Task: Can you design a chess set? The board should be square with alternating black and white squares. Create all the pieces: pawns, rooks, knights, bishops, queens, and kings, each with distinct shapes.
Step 357:
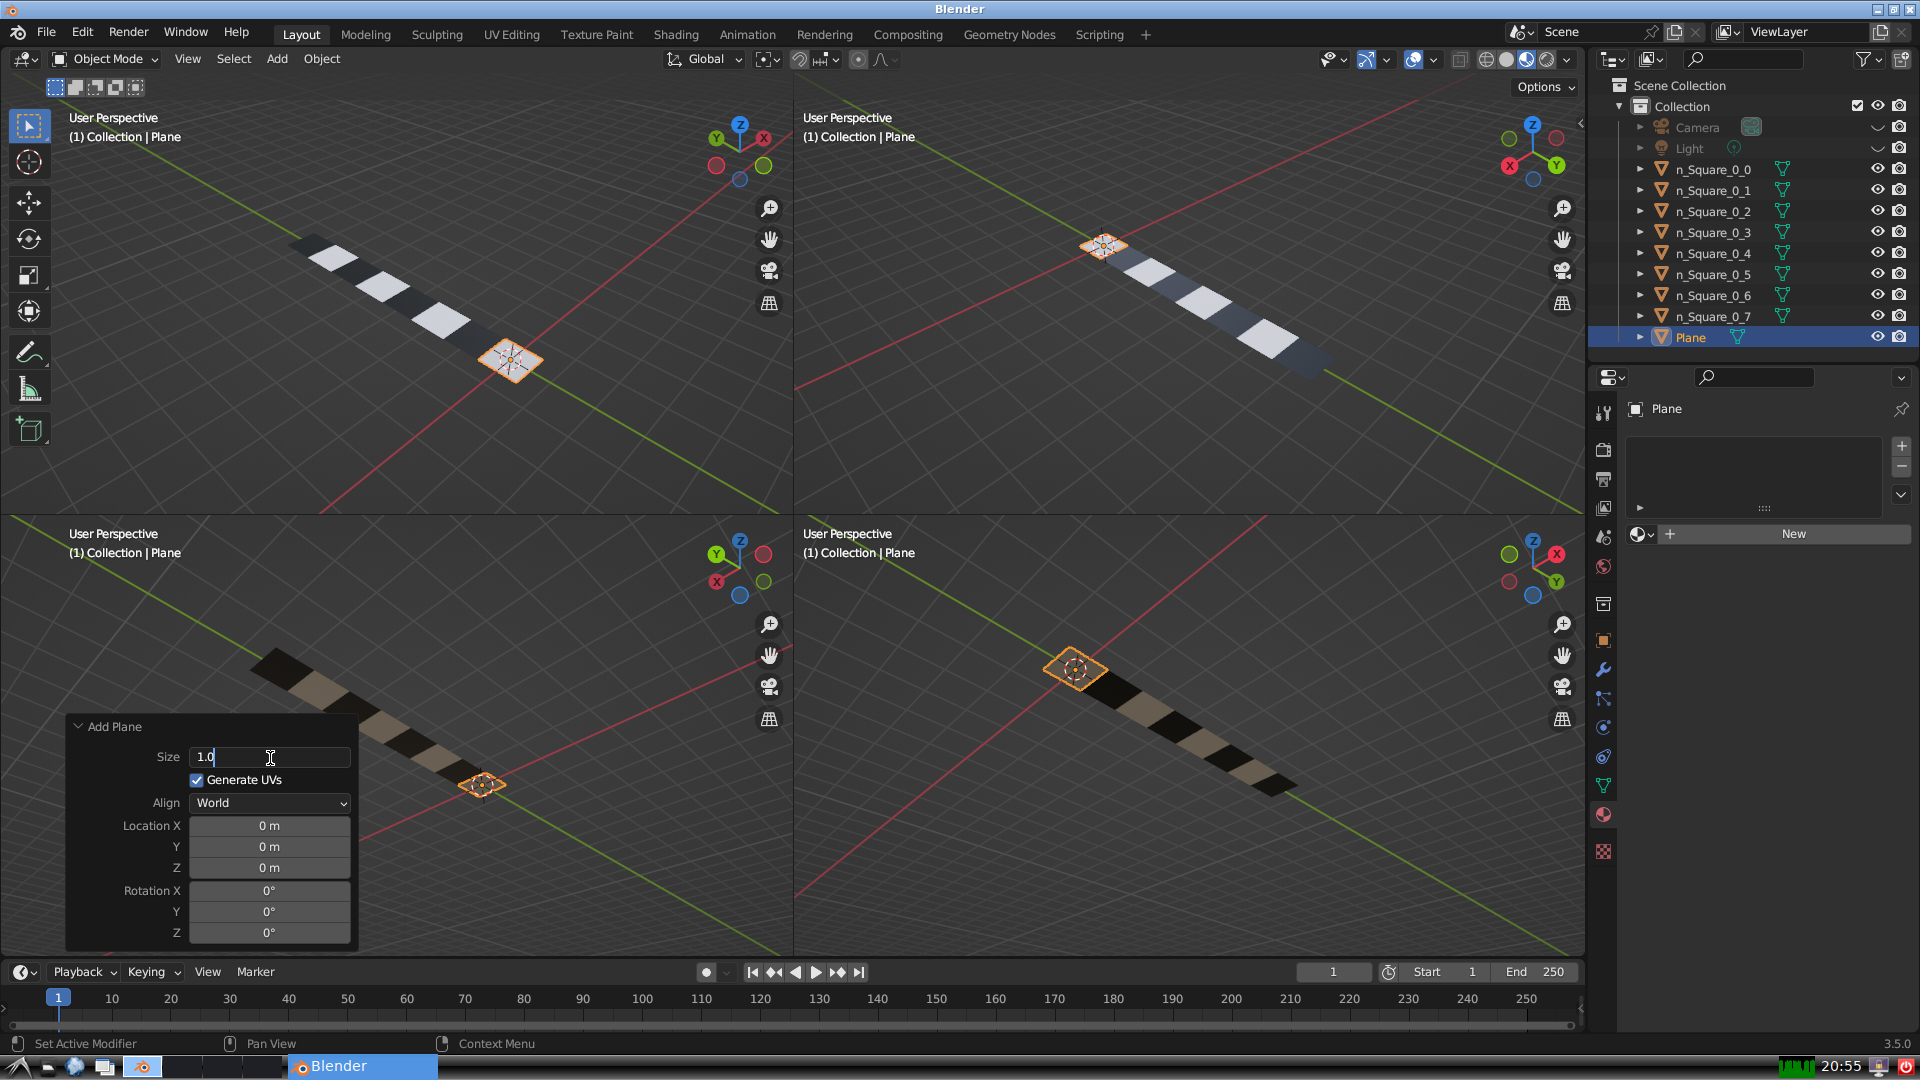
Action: {"key_press": ['Return']}